Question: I want to get folder path from windows library (eg: Libraries\Documents ) . I find it need to use <URL> . I wonder how to import this interface to my code ?

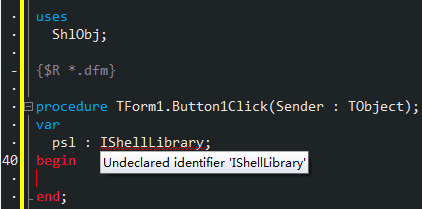
Answer: If you cannot use a modern Delphi which includes this interface, you need to translate the interface from the Windows header files, in this case 'Shobjidl.h'. In Delphi it begins like this:
'''
IShellLibrary = interface(IUnknown)
['{11A66EFA-382E-451A-9234-1E0E12EF3085}']
....
end;
'''
The GUID can be found in the header file. You then need to add in the functions. It's essential that you add them in the same order as they are declared in the header file. The functions should all be declared as 'stdcall'.
I don't want to post the entire interface declaration from the XE3 source because I'd consider that to be a copyright violation.
Perhaps if you search hard enough you might find this code on the web somewhere. And in fact, I just found it: <URL>